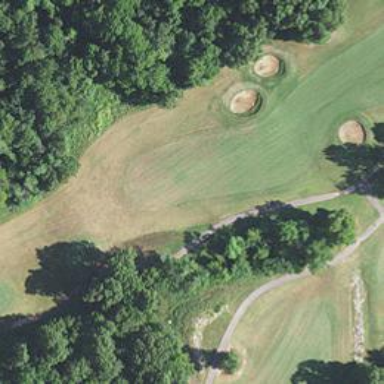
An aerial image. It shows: Golf hole.